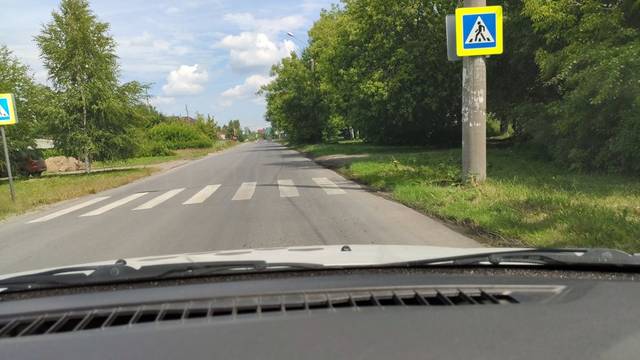
Region: Russia
Coordinates: 58.036, 56.349